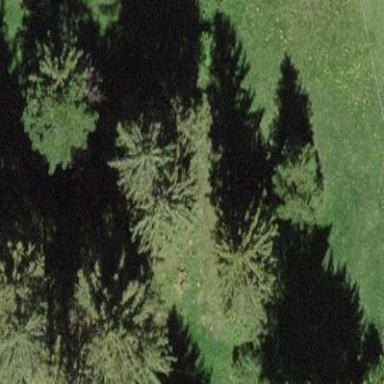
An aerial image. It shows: Beautiful woodland area.